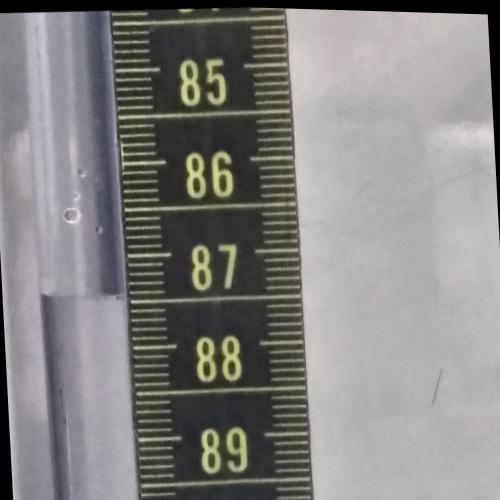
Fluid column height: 87.4 cm